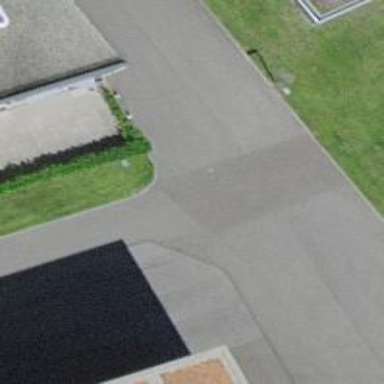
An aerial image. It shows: Service road with asphalt surface that goes through tunnel.